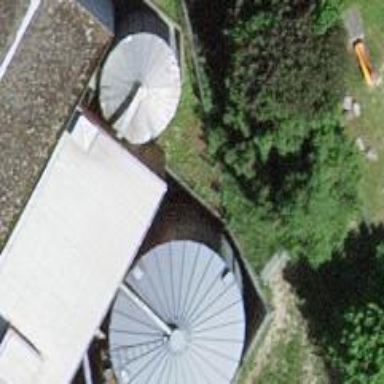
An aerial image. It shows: Silo.